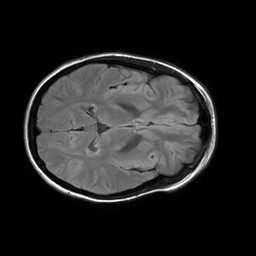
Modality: FLAIR
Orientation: axial
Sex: female
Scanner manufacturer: philips
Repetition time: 11 s
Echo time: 0.125 s